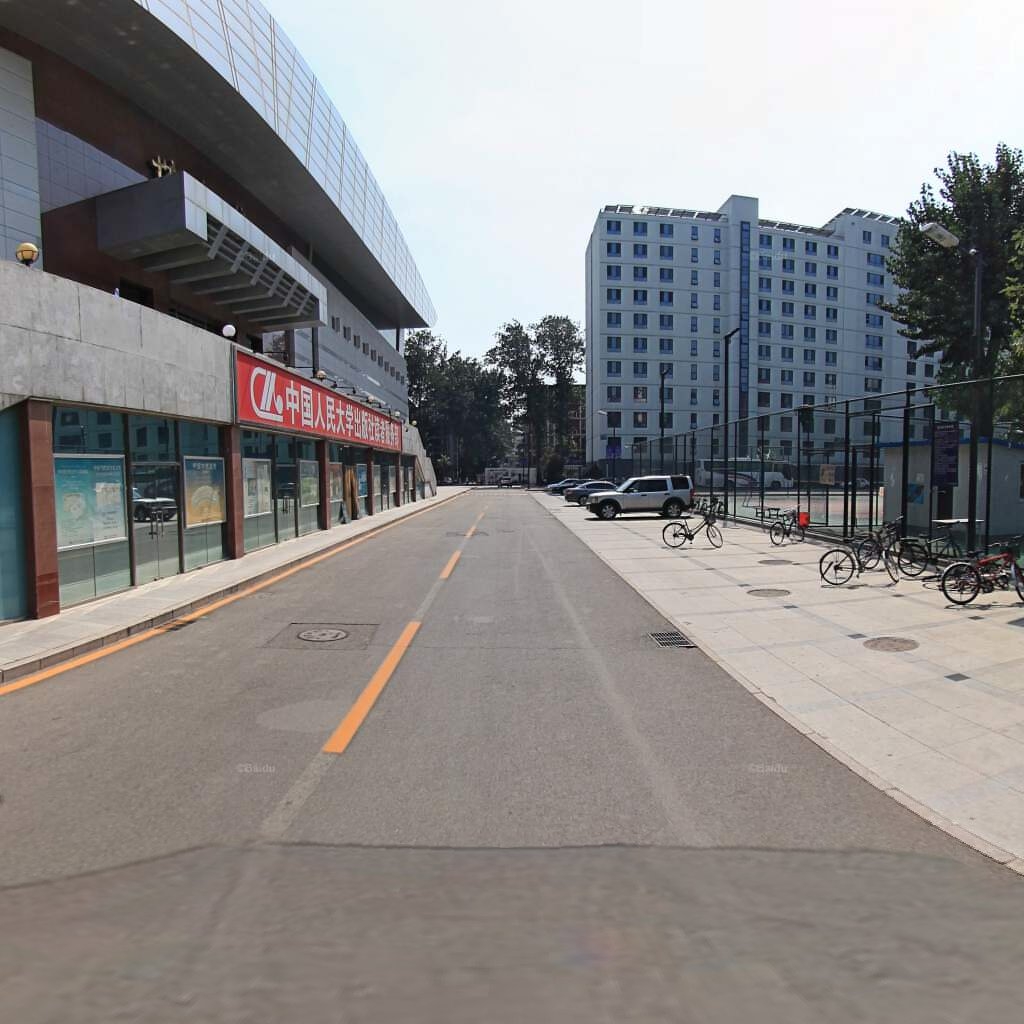
Region: Haidian
Road damage annotations: transverse crack, manhole cover, manhole cover, manhole cover, manhole cover, manhole cover